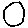
Label: circle